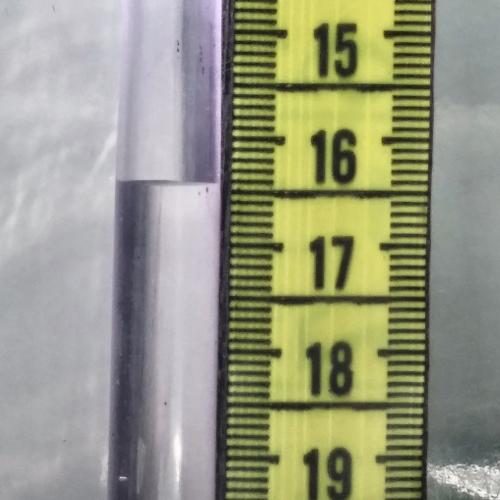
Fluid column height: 16.4 cm